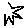
Label: star